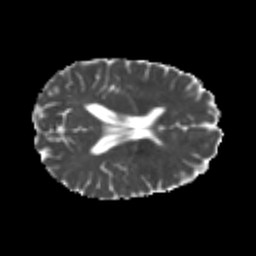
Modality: MD
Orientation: axial
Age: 22
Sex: female
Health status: healthy
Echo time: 0.074 s